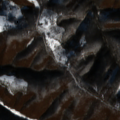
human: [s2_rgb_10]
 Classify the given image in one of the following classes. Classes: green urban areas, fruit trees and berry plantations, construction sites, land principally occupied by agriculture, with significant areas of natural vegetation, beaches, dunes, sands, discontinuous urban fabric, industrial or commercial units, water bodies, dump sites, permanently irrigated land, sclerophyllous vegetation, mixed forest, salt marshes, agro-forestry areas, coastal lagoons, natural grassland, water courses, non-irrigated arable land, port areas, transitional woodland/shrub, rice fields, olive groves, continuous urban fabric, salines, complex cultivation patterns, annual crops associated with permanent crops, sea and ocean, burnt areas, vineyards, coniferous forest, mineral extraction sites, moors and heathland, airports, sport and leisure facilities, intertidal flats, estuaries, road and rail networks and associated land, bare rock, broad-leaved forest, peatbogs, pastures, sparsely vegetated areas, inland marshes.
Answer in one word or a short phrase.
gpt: complex cultivation patterns, broad-leaved forest